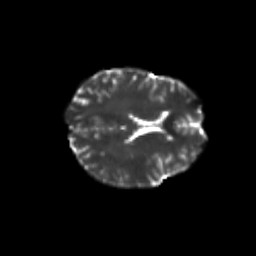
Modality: T2w
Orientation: axial
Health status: healthy
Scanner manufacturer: philips
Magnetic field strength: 3 T
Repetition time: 6.964 s
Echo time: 0.092 s